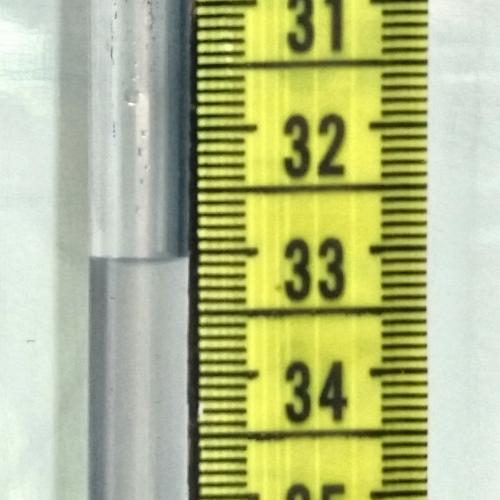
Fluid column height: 33.1 cm